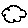
Label: cloud